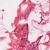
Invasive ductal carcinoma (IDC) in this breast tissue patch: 0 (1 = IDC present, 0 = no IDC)